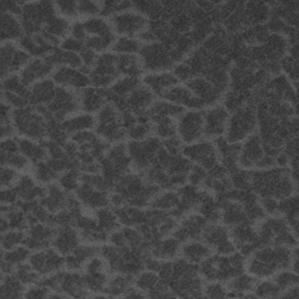
Label: frost